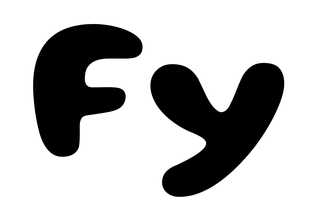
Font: Gluten_Bold